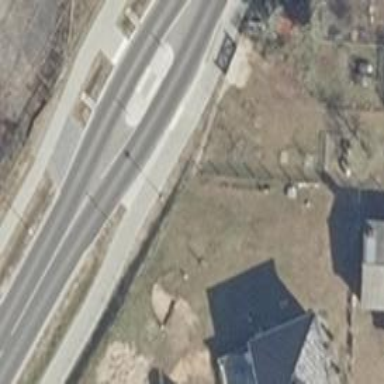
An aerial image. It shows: Asphalt footway with crossing that includes island.